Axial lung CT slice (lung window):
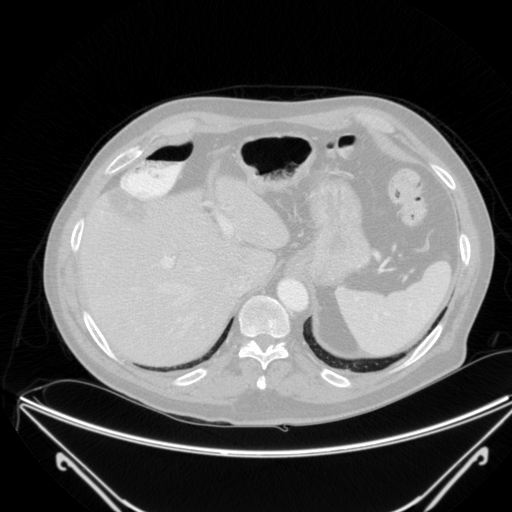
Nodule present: no